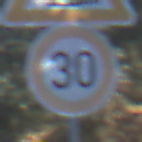
Verkehrszeichen: Geschwindigkeit30
Zusatzzeichen oben: Bahnuebergang
Umgebung: Outdoor, Nature
Tageszeit: MorningAfternoon
Wetter: Clear
Licht: Natural
Jahreszeit: NotSpecified
Kontrast: HighContrast